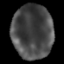
Tissue: lung
Cell type: Epithelial cells
Senescence score: 0.2276
Nuclear area (px): 2159
Mean DAPI intensity: 72.787